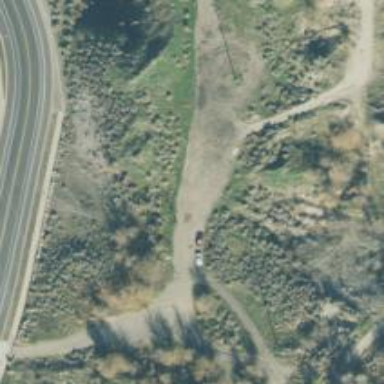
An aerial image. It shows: Disc golf tee.